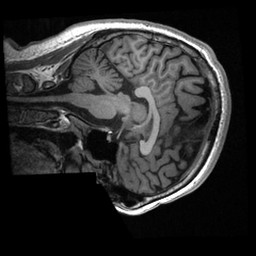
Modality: T1w
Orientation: sagittal
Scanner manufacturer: ge
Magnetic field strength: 3 T
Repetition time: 0.007684 s
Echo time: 0.002936 s